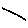
Label: line